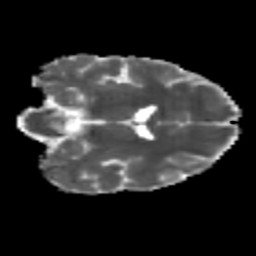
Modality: MD
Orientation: coronal
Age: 19
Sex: female
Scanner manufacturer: siemens
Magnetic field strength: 3 T
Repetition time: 3.5 s
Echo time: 0.113 s